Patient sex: F
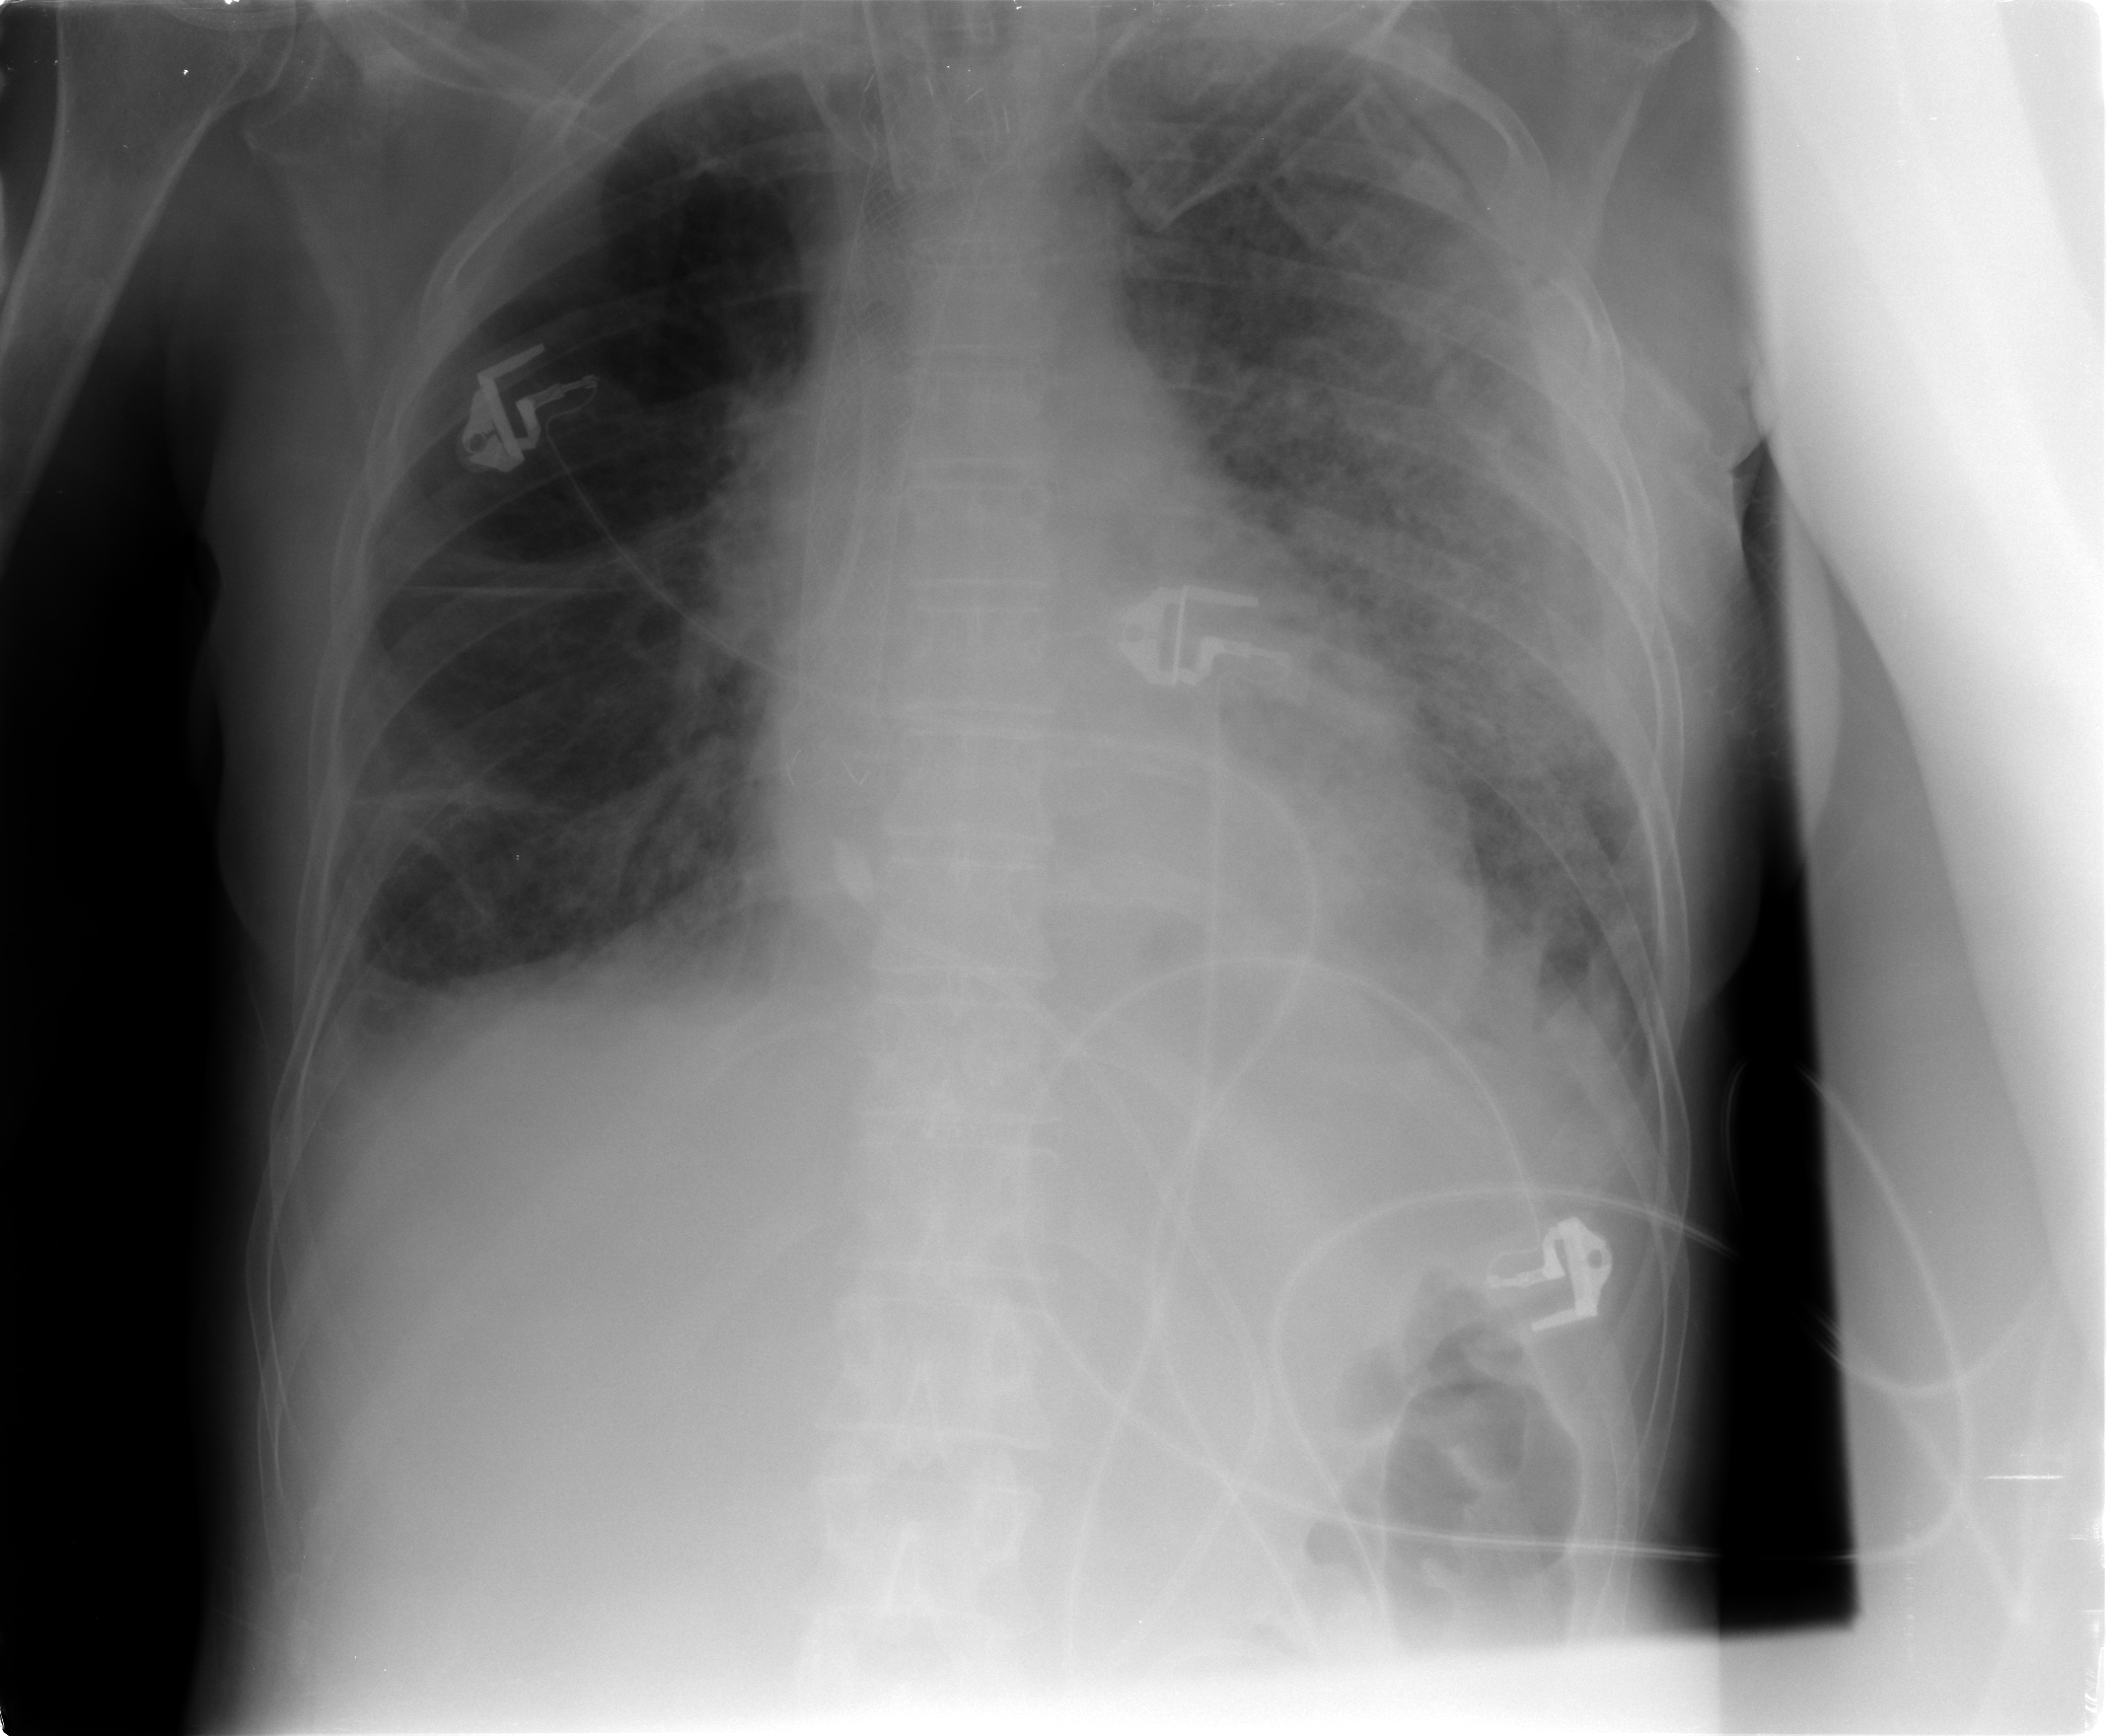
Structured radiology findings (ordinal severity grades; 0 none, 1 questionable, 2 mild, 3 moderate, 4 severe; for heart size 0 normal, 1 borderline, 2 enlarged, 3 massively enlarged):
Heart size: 0
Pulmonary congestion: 2
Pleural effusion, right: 3
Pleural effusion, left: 3
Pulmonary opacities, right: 2
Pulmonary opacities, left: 3
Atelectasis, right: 3
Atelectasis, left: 3